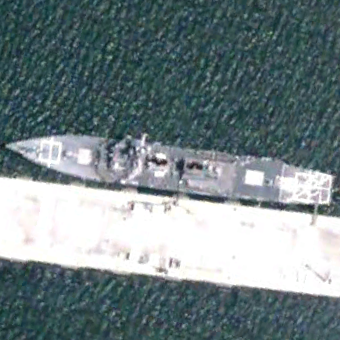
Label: destroyer